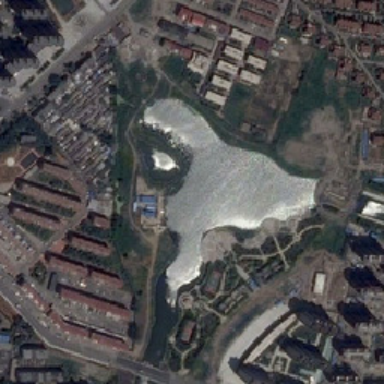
There is a shining lake in the center of the community .